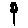
Label: flower